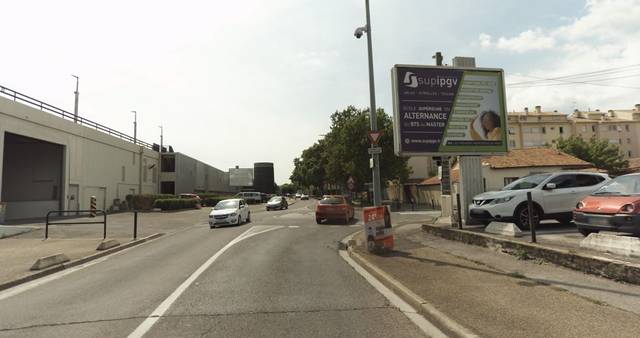
Region: France
Coordinates: 43.824, 4.367